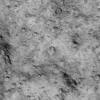
Atmospheric dust classification: not_dusty